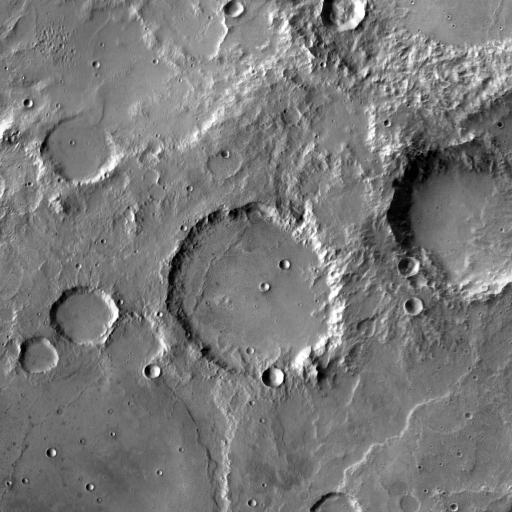
Crater classes present: Background, Other, Layered, Buried, Secondary